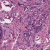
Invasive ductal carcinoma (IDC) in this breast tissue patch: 1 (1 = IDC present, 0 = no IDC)